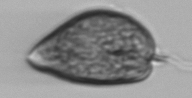
Label: Prorocentrum_micans